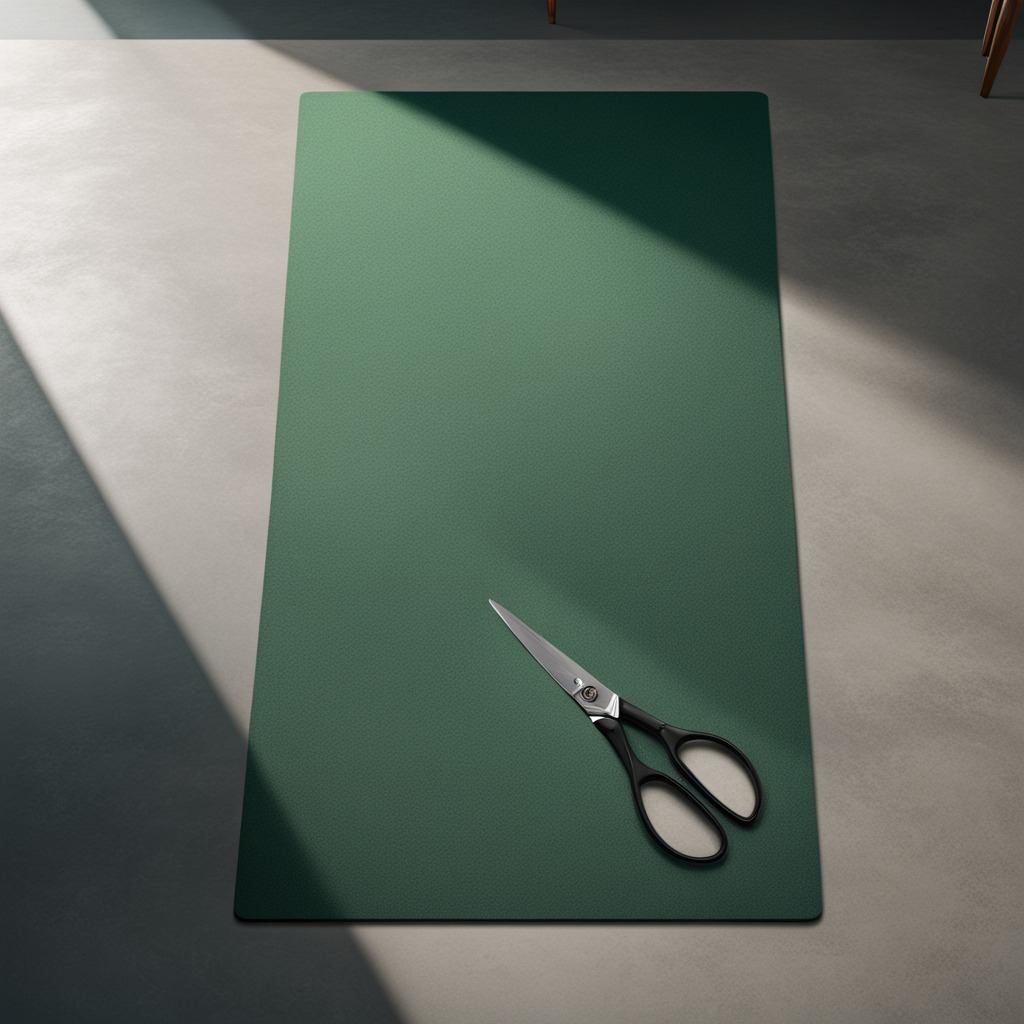
A scissor lying on the tabletop.